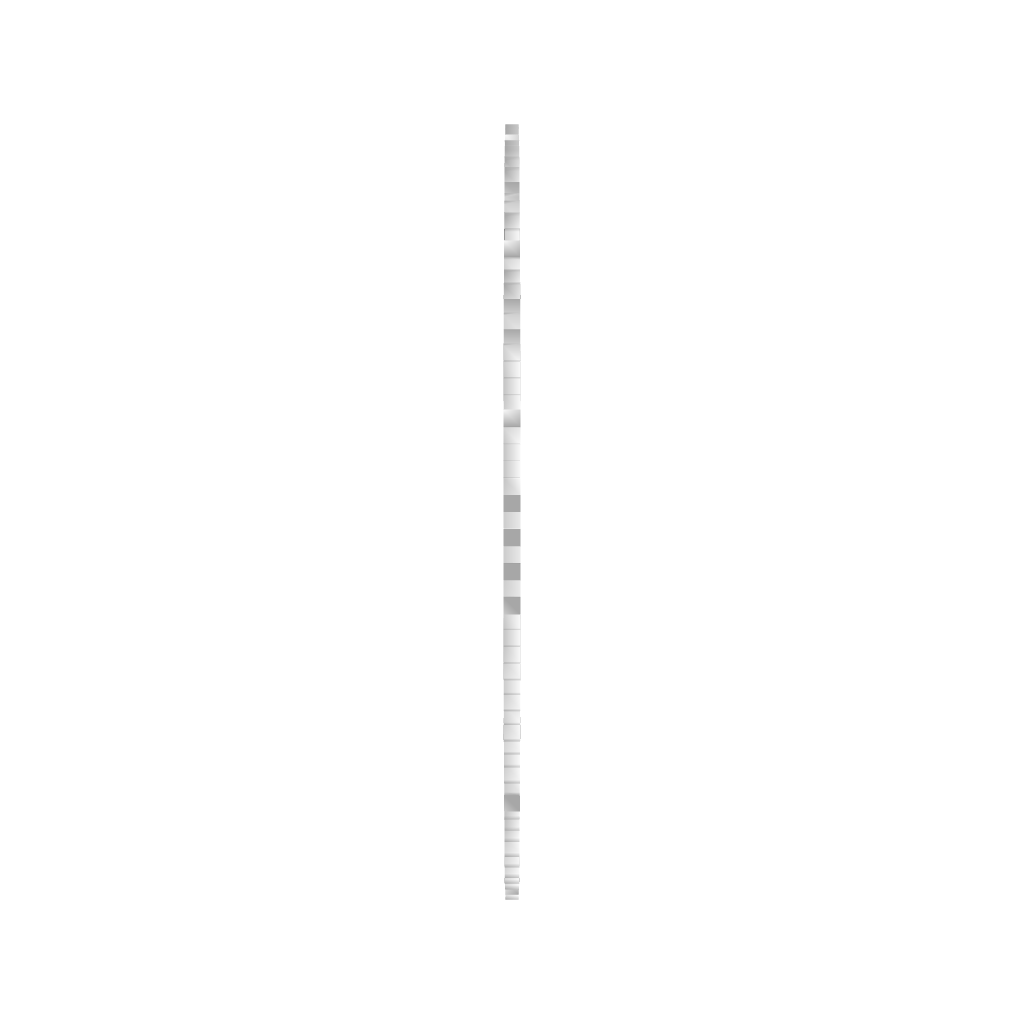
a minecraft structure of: cwu-01p (ErnieCIII) bad low quality